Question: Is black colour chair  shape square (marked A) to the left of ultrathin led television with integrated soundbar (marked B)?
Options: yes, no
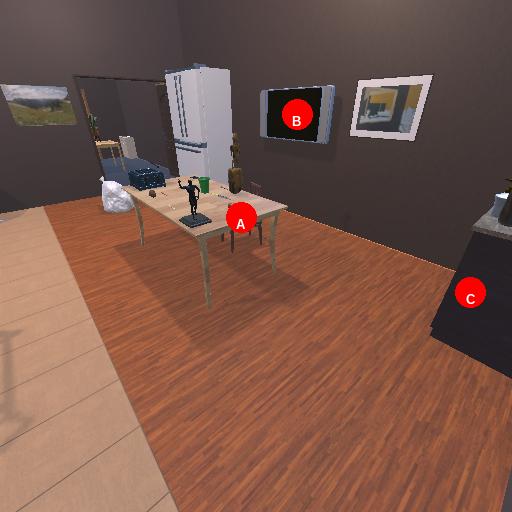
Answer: yes